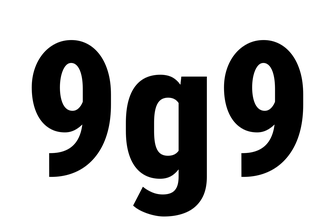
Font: Roboto_Condensed_ExtraBold